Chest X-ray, PA view. Patient: 44 years old, sex F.
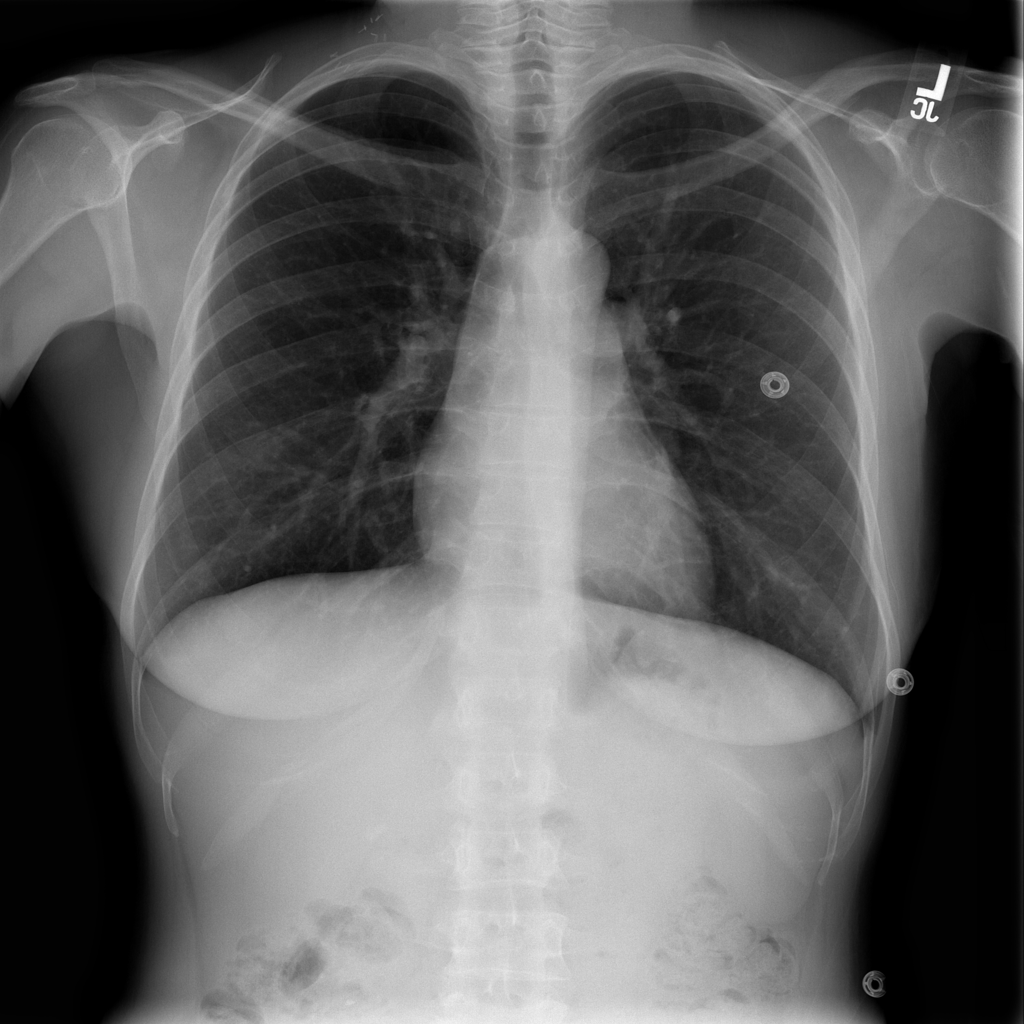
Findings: No Finding